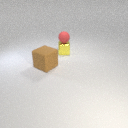
small yellow metal cube to the right of large brown rubber cube